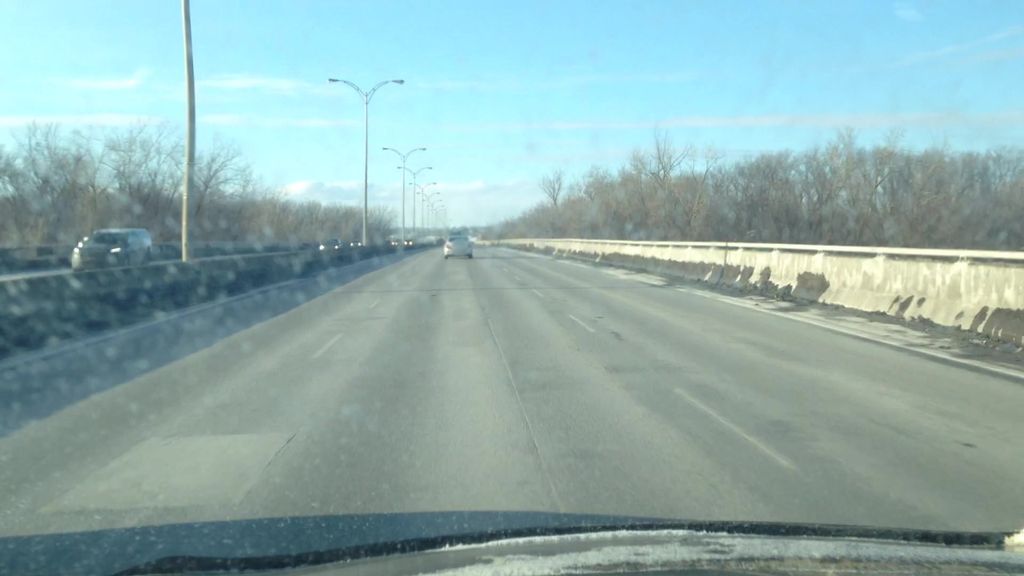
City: montreal